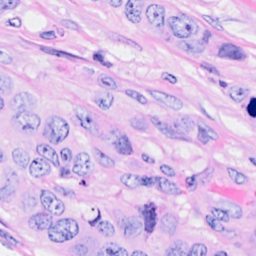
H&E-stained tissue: Breast